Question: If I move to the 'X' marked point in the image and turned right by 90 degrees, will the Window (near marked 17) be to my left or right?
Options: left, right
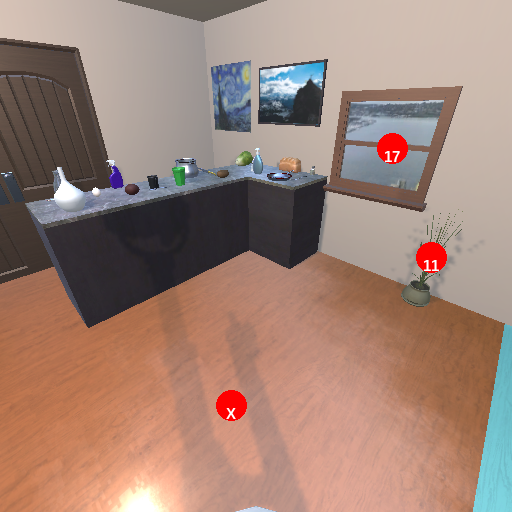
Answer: left